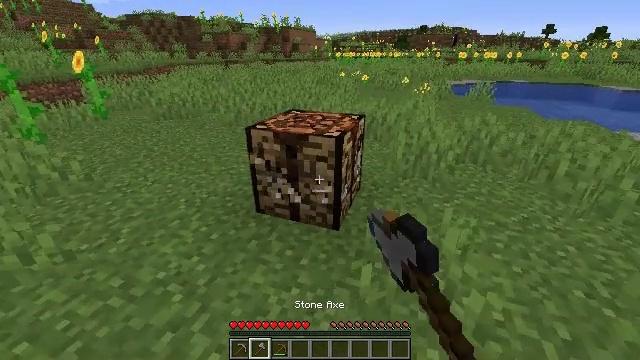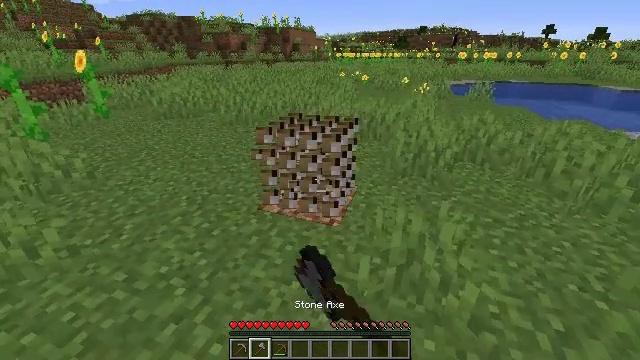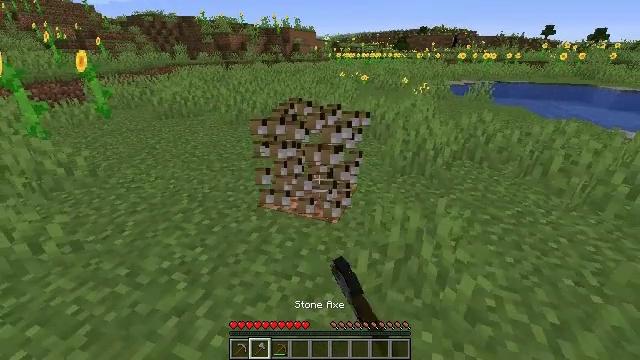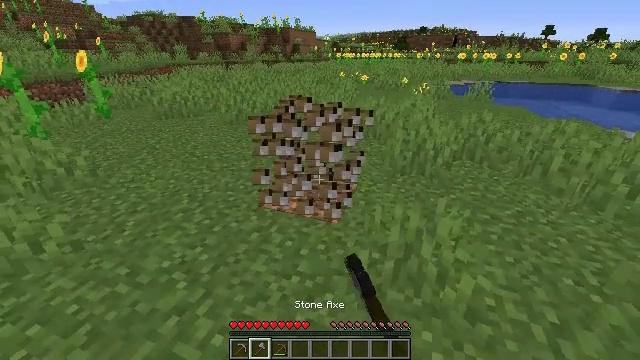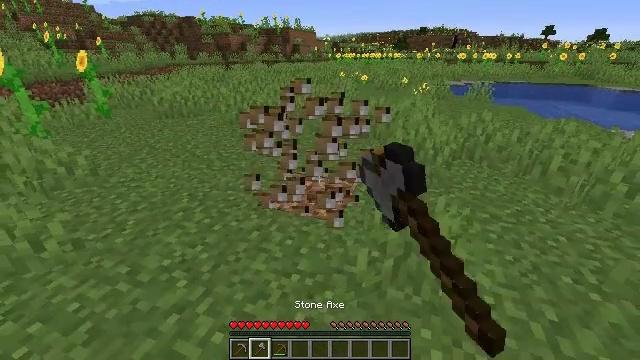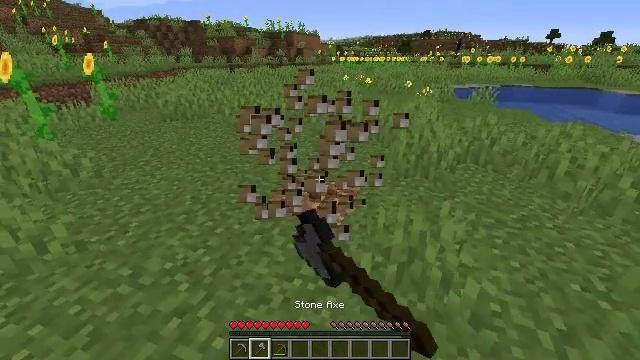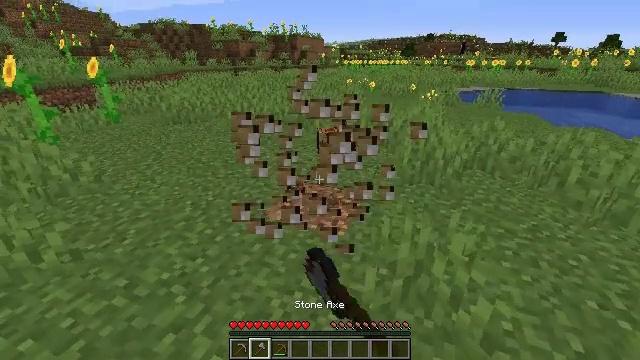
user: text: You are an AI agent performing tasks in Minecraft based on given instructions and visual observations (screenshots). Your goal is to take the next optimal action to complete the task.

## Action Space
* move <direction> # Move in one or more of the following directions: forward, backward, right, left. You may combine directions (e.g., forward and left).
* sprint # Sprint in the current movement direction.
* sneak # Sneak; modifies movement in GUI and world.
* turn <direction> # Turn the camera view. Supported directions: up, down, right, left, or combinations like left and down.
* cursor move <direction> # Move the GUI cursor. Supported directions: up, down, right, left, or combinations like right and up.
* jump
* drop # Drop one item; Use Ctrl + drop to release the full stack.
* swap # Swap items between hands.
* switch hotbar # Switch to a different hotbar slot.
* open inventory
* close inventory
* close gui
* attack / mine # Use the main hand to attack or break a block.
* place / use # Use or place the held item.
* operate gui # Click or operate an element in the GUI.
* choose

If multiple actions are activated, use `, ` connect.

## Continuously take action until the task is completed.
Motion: motion action
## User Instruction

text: Recycle the crafting table.
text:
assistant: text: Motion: attack / mine
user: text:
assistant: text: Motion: attack / mine
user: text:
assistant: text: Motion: attack / mine
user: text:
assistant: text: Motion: attack / mine
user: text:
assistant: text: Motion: move forward, attack / mine
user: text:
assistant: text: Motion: move forward, attack / mine
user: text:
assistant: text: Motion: no_op